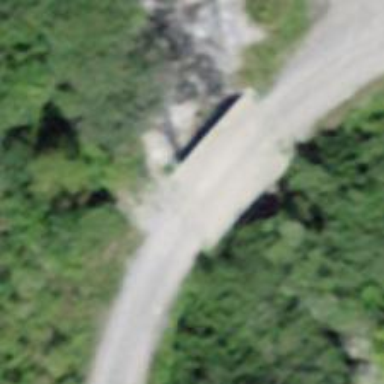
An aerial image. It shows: Track road with unpaved surface that goes over bridge.